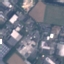
Land use / land cover class: Industrial